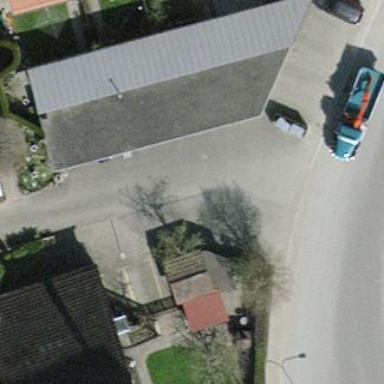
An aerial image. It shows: Group of garages.